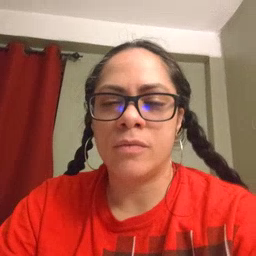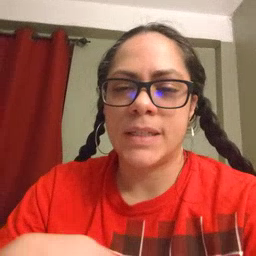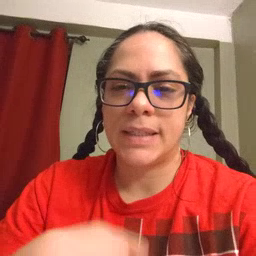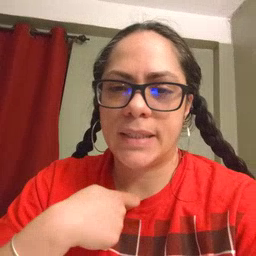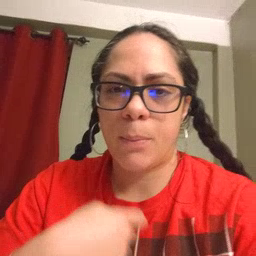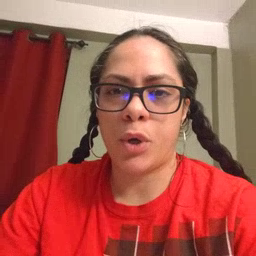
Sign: zipper